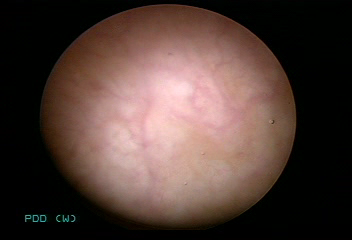
Modality: WLC
Class: Normal mucosa
Bladder cancer association: No